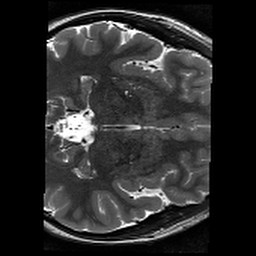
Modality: T2w
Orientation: axial